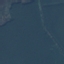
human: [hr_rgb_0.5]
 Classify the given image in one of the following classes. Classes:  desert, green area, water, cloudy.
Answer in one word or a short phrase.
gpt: green area